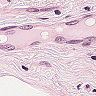
Metastatic tissue present: no